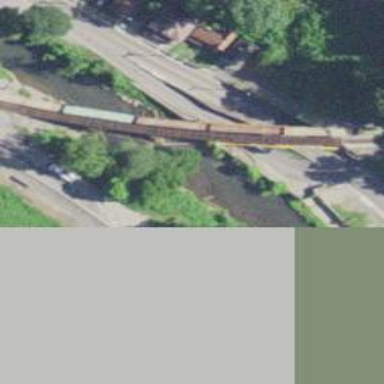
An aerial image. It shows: Railway bridge.